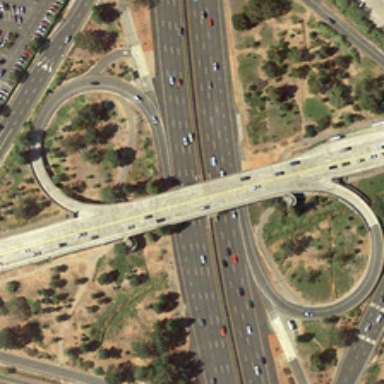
Many cars are running on the overpass .